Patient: sex M, age 64
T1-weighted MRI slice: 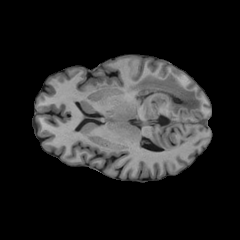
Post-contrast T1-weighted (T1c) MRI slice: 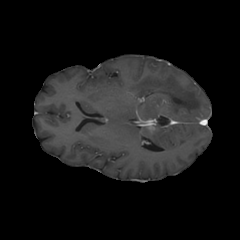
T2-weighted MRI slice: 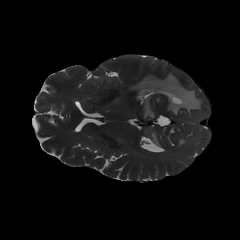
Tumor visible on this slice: yes
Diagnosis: Glioblastoma, IDH-wildtype
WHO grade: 4